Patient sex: M
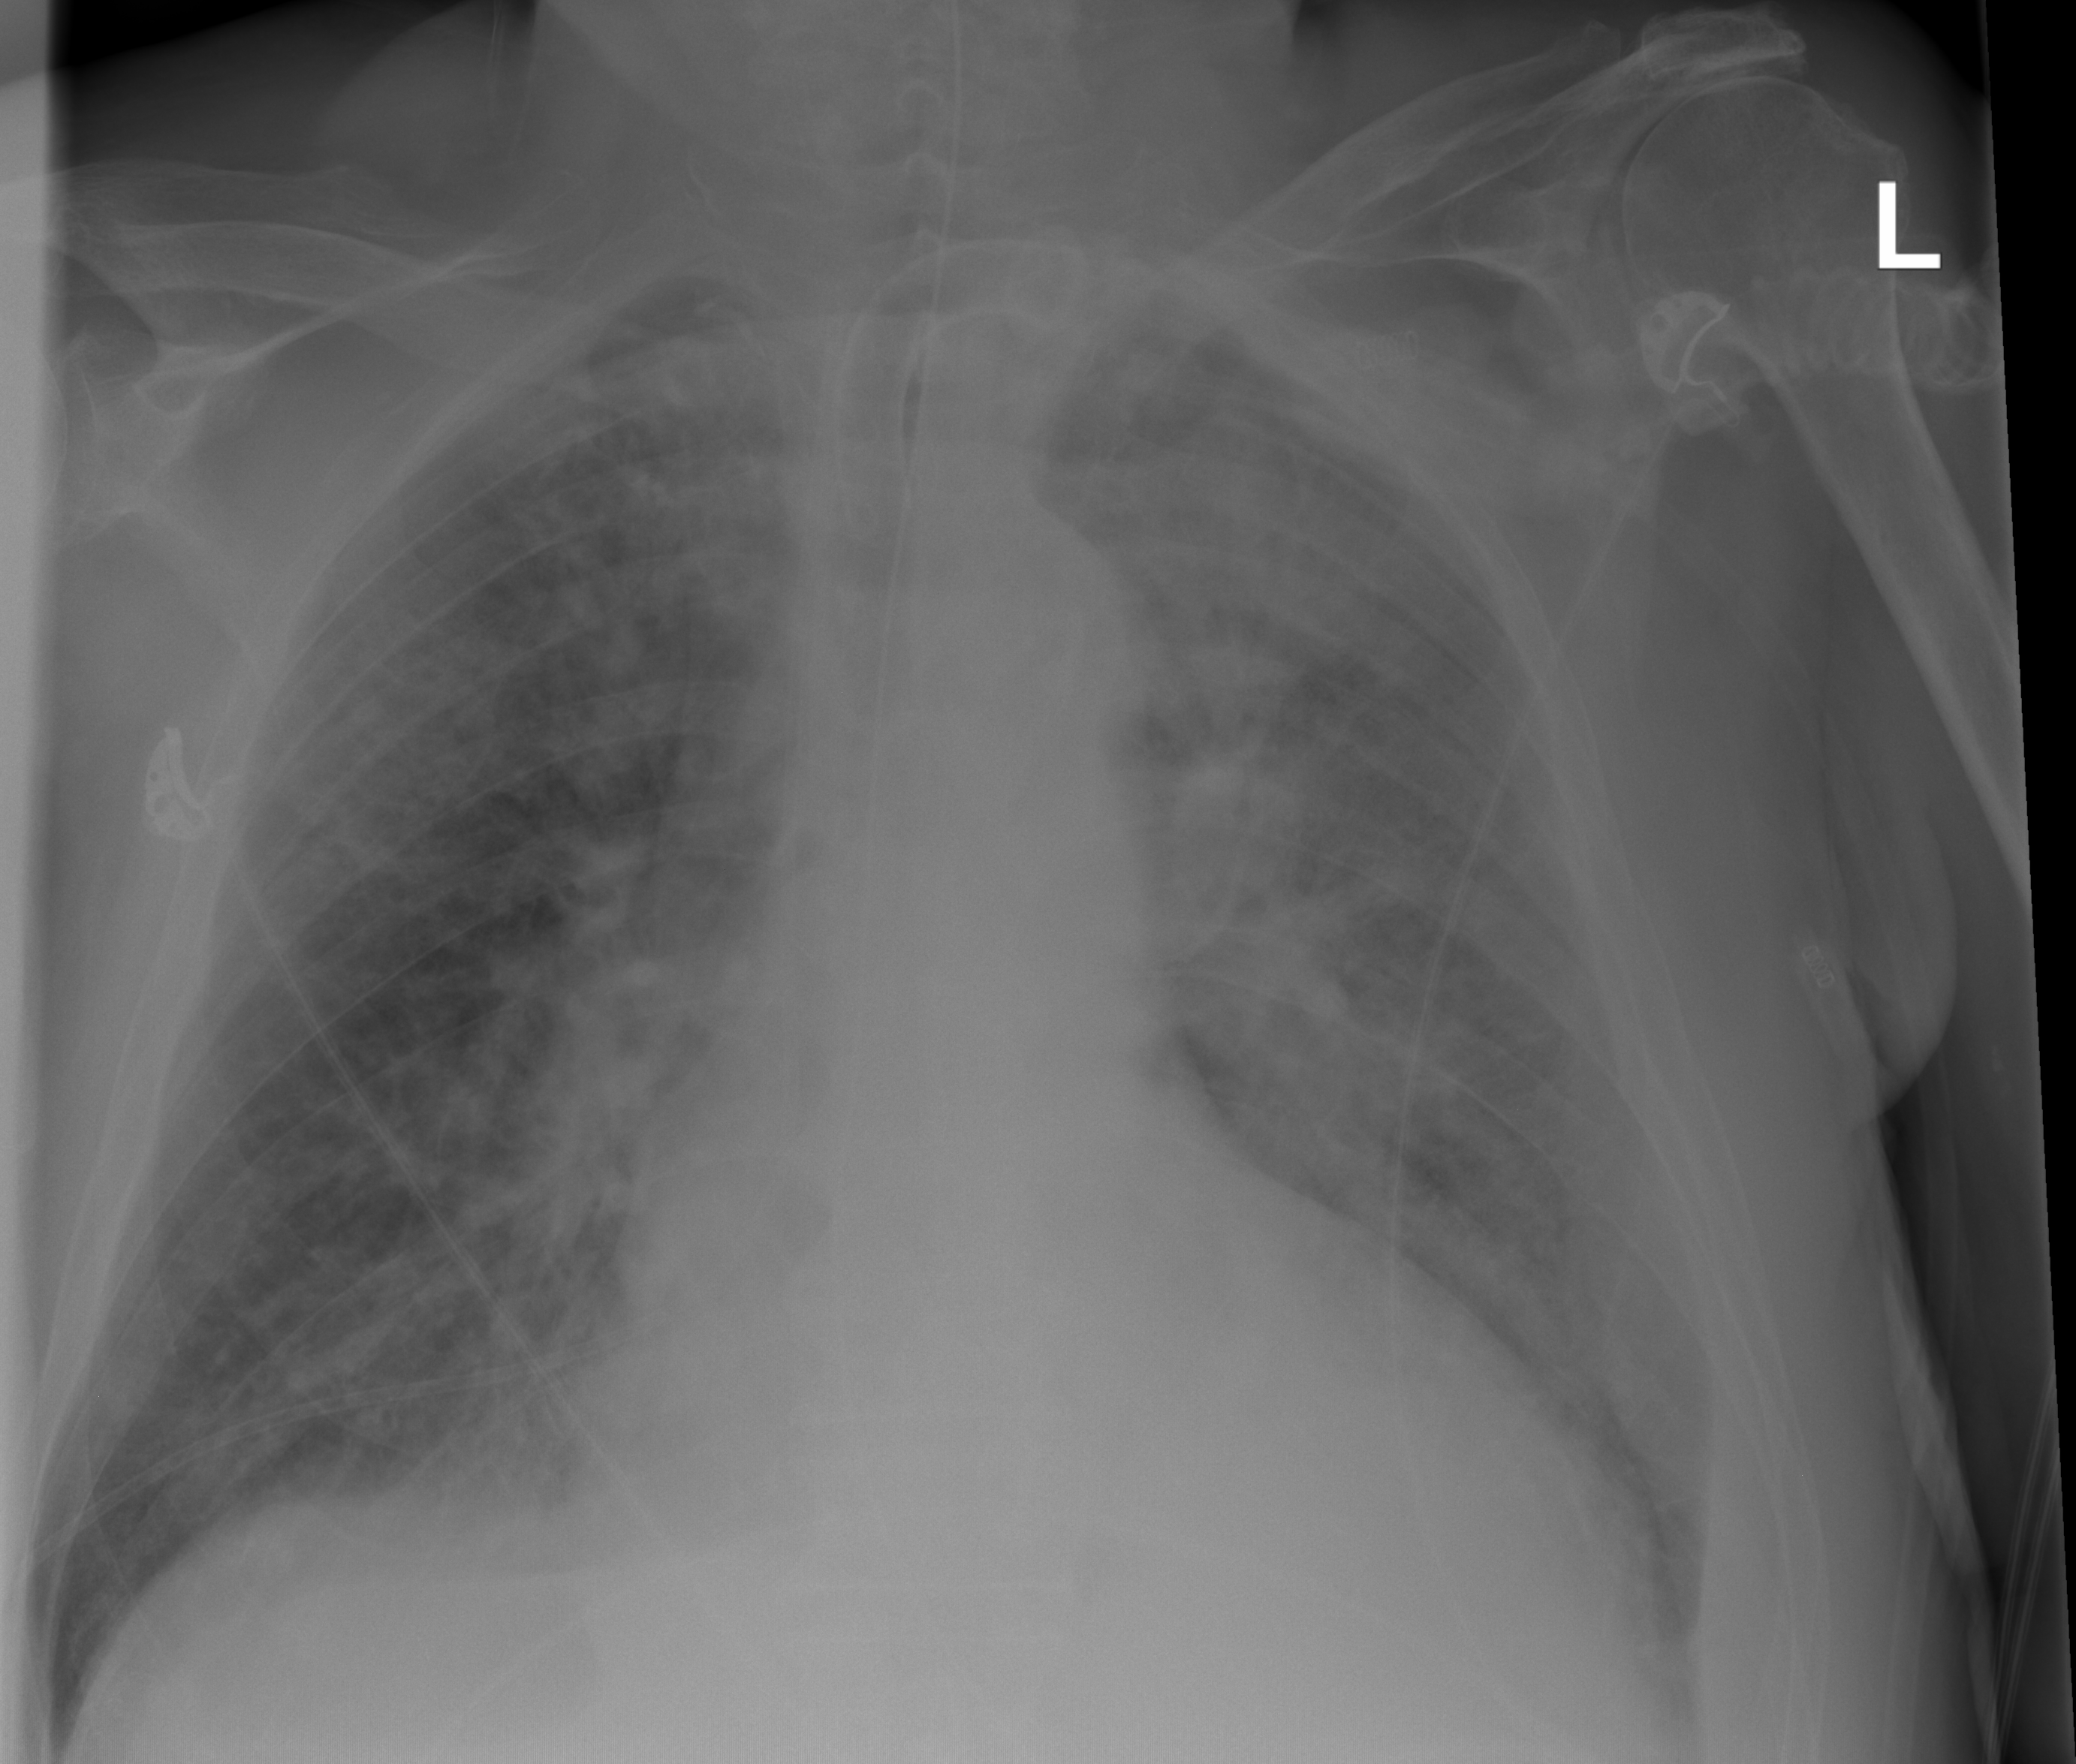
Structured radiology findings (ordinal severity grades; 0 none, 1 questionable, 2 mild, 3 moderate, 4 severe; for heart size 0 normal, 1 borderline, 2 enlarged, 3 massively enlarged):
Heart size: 2
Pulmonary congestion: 3
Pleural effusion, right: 2
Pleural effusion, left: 2
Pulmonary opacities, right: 3
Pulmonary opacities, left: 3
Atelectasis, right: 2
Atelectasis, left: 2